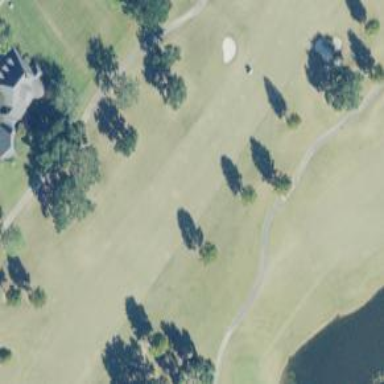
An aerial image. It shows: Golf hole.